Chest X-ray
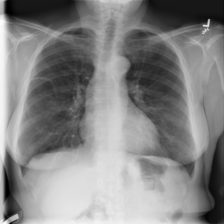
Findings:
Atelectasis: negative
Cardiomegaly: negative
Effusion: negative
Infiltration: negative
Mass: negative
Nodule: negative
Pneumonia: negative
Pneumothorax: negative
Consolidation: negative
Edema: negative
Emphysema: negative
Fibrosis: negative
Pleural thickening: negative
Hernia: negative